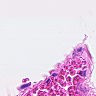
Metastatic tissue present: no